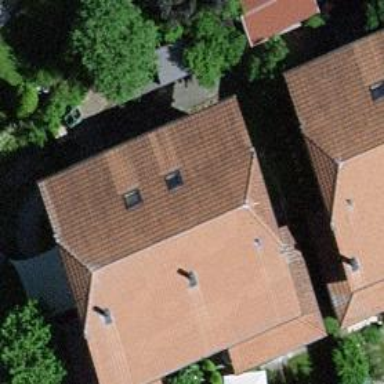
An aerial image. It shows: Residential building with half-hipped roof shape.